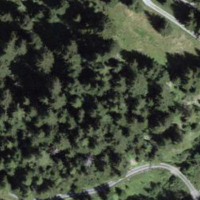
EUNIS habitat code: 32
Species observed at this site:
Regulus regulus
Nucifraga caryocatactes
Anthus trivialis
Periparus ater
Pyrrhula pyrrhula